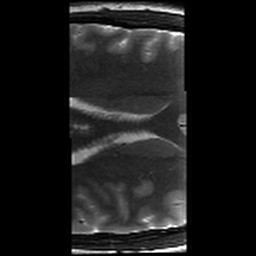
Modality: T2w
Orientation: axial
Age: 26
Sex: female
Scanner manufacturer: siemens
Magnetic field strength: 3 T
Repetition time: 8.02 s
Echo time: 0.08 s